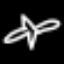
Label: airplane